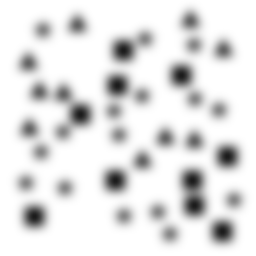
Squares: 10
Triangles: 10
Stars: 16
Total shapes: 36